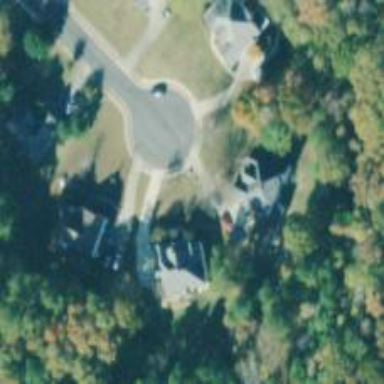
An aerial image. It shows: Turning circle on the road.